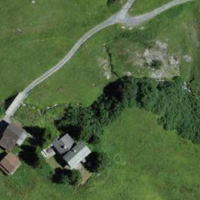
EUNIS habitat code: 24
Species observed at this site:
Anthus trivialis